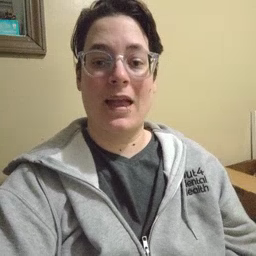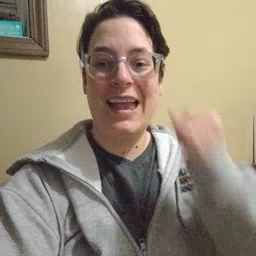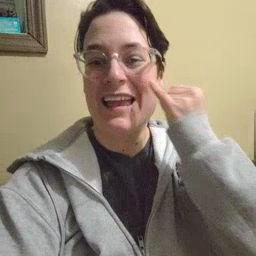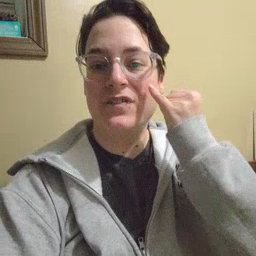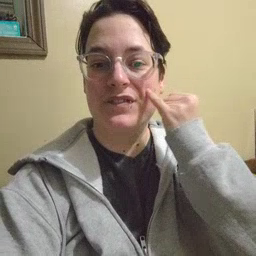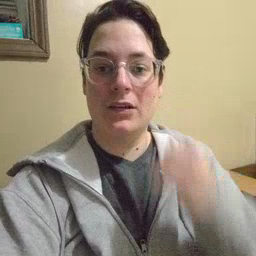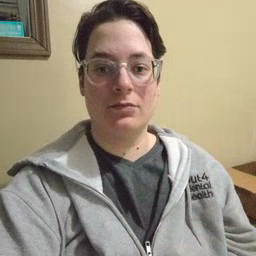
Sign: if